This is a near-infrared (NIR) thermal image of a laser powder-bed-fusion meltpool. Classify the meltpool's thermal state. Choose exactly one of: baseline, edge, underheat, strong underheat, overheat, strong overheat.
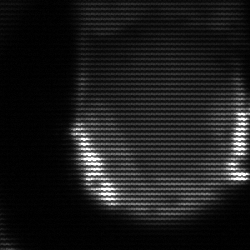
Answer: strong underheat